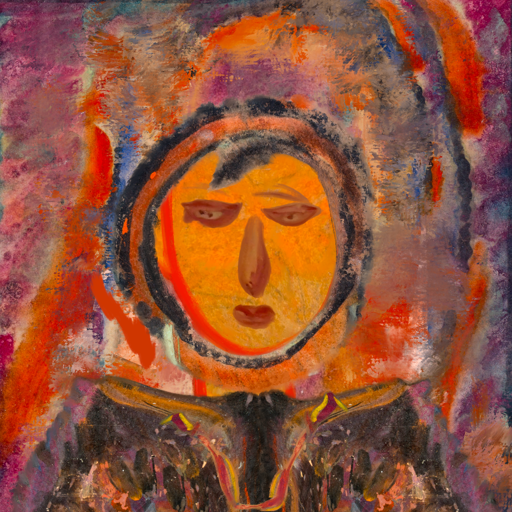
Background: Experience, Head And Neck Front: Sisters, Face Front: Pious_Lady, Bust: Gypsy_Queen, Hair Front: Childish, Head Accessory: Blank, Second Necklace: Gypsy_Mother_1, Necklace: Blank, Baby: Blank